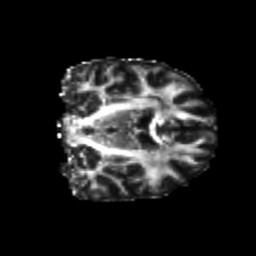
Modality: FA
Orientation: coronal
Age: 23
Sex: female
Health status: healthy
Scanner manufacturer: philips
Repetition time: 7.388 s
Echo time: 0.08599 s